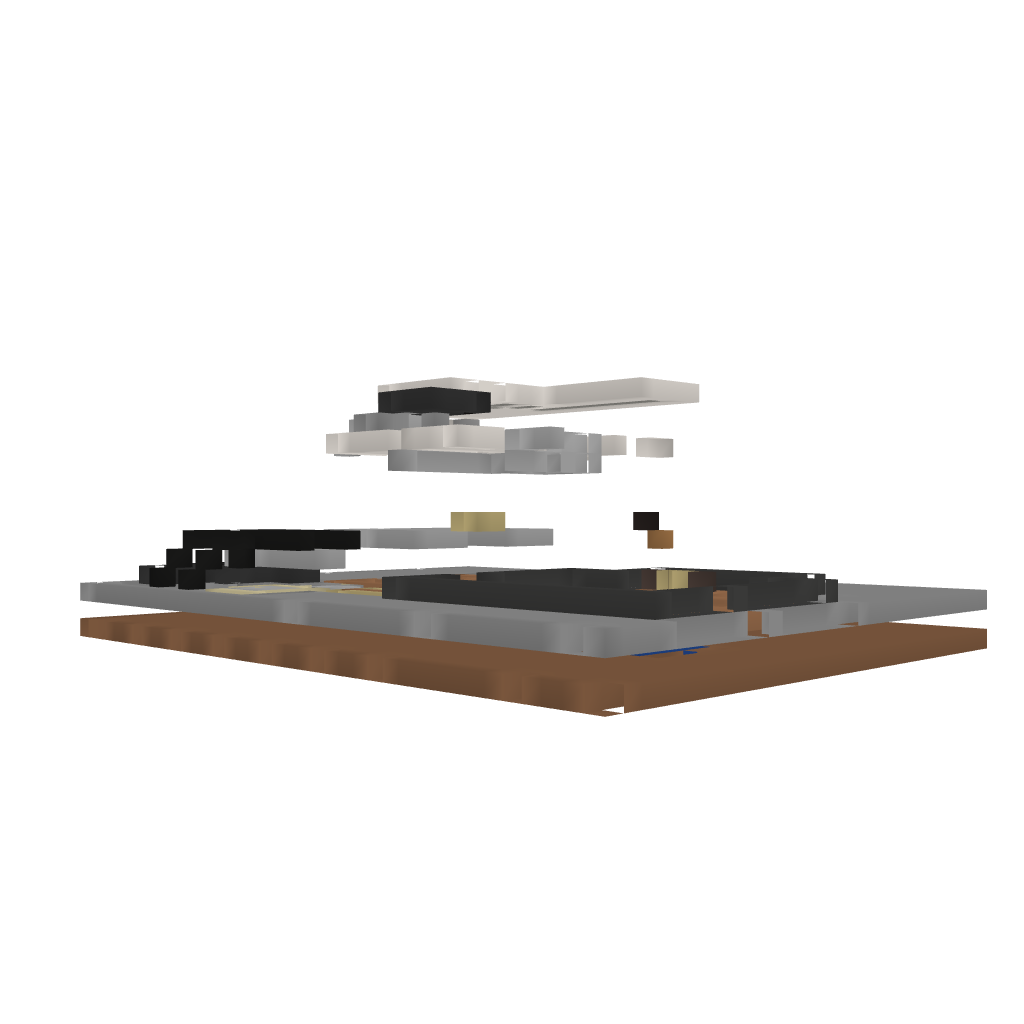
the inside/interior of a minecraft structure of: Novum Domum